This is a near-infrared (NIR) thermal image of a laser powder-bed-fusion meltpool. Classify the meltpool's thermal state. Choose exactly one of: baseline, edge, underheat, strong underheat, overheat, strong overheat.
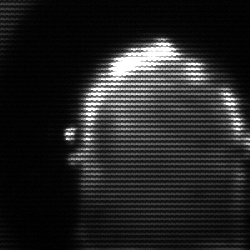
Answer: baseline